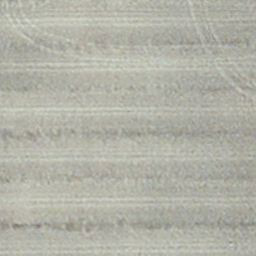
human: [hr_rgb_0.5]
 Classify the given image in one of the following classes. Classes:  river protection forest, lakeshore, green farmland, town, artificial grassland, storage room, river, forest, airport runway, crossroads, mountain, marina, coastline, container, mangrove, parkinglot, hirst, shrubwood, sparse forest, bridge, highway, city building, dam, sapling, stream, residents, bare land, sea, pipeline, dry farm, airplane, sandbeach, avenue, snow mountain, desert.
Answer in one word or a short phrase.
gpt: dry farm